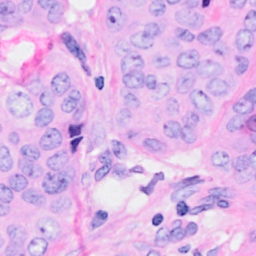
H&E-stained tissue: Breast